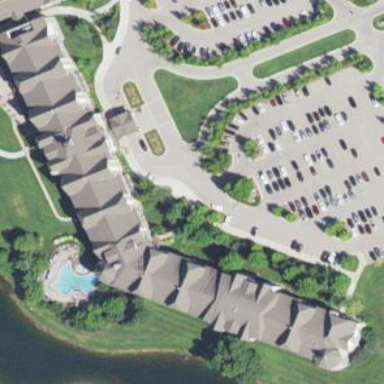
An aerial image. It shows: Hotel building.